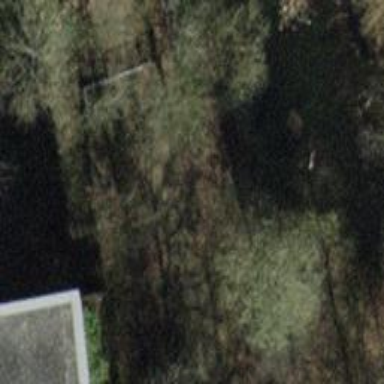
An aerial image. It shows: Serene pond surrounded by nature.